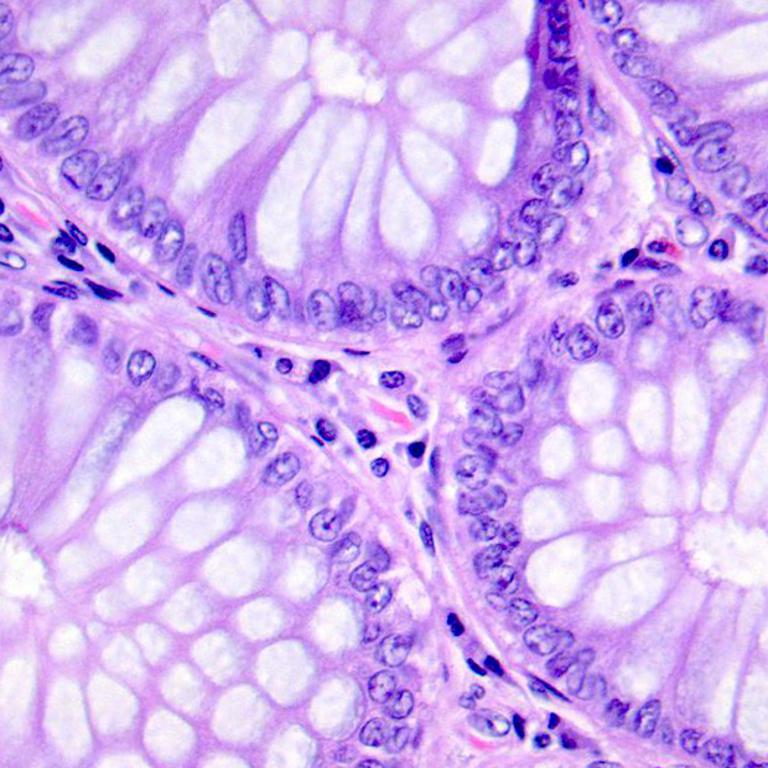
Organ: colon
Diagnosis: benign